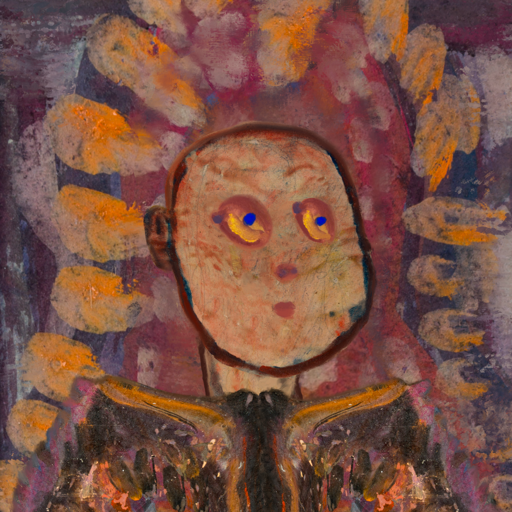
Background: Doll, Head And Neck Side: Orphan, Face Side: Mother_And_Son_Son, Bust: Gypsy_Queen, Hair Side: Blank, Head Accessory: Blank, Second Necklace: Blank, Necklace: Blank, Baby: Blank